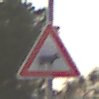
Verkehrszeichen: ViehtriebLinks
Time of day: SunriseSunset
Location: Outdoor (RoadRail)
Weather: PartlyCloudy
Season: NotSpecified
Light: Natural